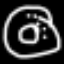
Label: donut